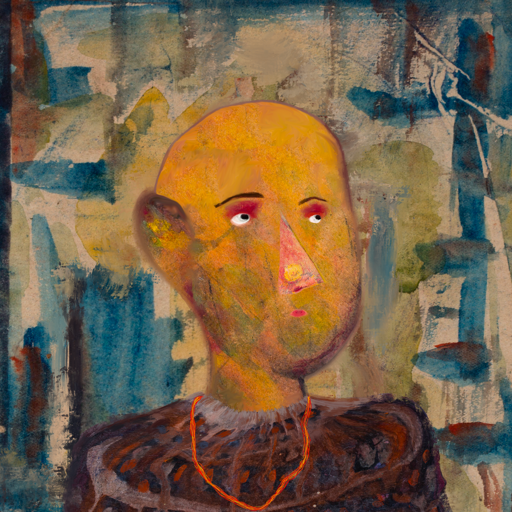
Background: Orphan, Head And Neck Side: Gypsy_Mother, Face Side: Irani, Bust: Hypocrite, Hair Side: Blank, Head Accessory: Blank, Second Necklace: Gypsy_Mother_2, Necklace: Blank, Baby: Blank